Question: I'm new to Symfony and Sonata. After following the instructions i installed Translatable, but i dont get any Tab in the form.

Composer.json
'''
"stof/doctrine-extensions-bundle": "1.1.x-dev",
"a2lix/translation-form-bundle": "2.x-dev"
'''
config.yml
'''
# Doctrine Configuration
doctrine:
dbal:
driver: "%database_driver%"
host: "%database_host%"
port: "%database_port%"
dbname: "%database_name%"
user: "%database_user%"
password: "%database_password%"
charset: UTF8
# if using pdo_sqlite as your database driver, add the path in parameters.yml
# e.g. database_path: "%kernel.root_dir%/data/data.db3"
# path: "%database_path%"
orm:
auto_generate_proxy_classes: "%kernel.debug%"
auto_mapping: true
mappings:
gedmo_translatable:
type: annotation
prefix: Gedmo\Translatable\Entity
dir: "%kernel.root_dir%/../vendor/gedmo/doctrine-extensions/lib/Gedmo/Translatable/Entity"
alias: GedmoTranslatable # this one is optional and will default to the name set for the mapping
is_bundle: false
stof_doctrine_extensions:
default_locale: "%locale%"
orm:
default:
translatable: true
a2lix_translation_form:
locales: [es, pr] # [1]
default_required: true # [2]
manager_registry: doctrine # [3]
templating: "A2lixTranslationFormBundle::default.html.twig" # [4]
'''
Sonata AdminClass
'''
/**
* @param FormMapper $formMapper
*/
protected function configureFormFields(FormMapper $formMapper)
{
$formMapper
->add('descripcion')
->add('unidadMedida')
->add('translations', 'a2lix_translations')
;
}
'''
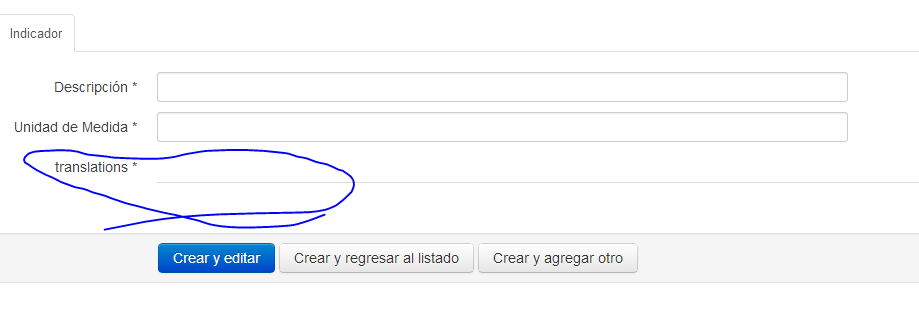
Answer: I had so much trouble trying to use those 2 bundles that I switched to using only bundles and it worked like a charm for me...
This is what I am using now (sf 2.4)
'''
"a2lix/i18n-doctrine-bundle": "dev-master",
"a2lix/translation-form-bundle": "2.*@dev",
'''